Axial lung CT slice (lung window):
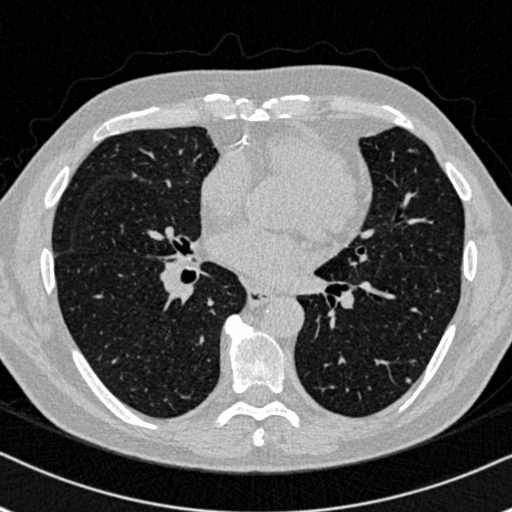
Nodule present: no